Field crop: tomato
Growth stage: 2
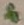
Species: solanum